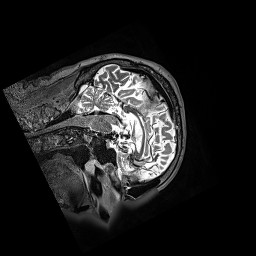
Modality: T2w
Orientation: sagittal
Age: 86
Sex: male